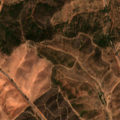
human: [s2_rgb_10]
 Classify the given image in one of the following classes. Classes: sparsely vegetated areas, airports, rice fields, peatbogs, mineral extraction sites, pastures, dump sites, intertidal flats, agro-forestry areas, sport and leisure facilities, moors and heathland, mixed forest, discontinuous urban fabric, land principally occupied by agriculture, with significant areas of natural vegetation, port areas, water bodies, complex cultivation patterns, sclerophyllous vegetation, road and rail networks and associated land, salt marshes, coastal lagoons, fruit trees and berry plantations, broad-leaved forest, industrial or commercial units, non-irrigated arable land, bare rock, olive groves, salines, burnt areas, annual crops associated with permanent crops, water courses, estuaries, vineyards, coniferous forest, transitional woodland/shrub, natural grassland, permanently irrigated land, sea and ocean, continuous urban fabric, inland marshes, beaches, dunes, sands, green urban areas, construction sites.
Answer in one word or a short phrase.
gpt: complex cultivation patterns, broad-leaved forest, sclerophyllous vegetation, transitional woodland/shrub